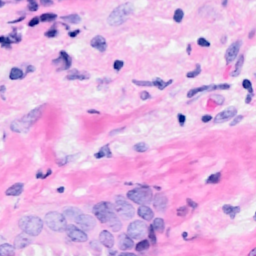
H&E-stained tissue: Breast